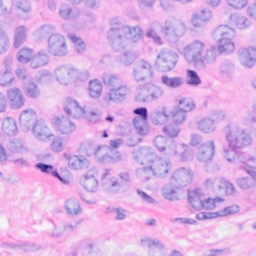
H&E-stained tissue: Breast